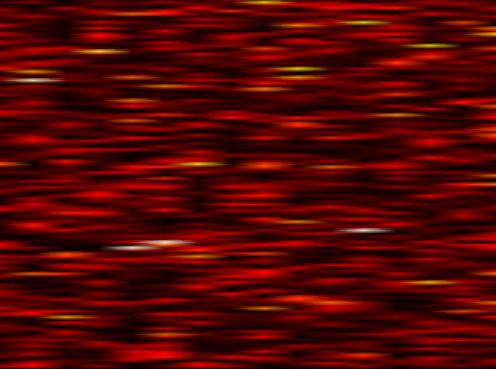
Label: WOLA